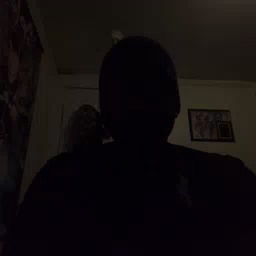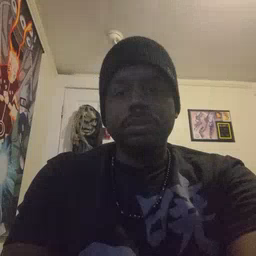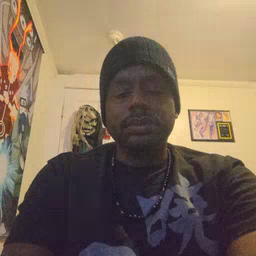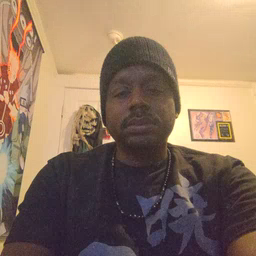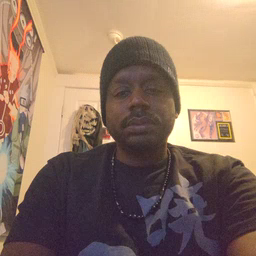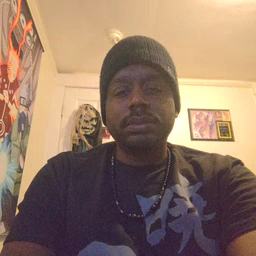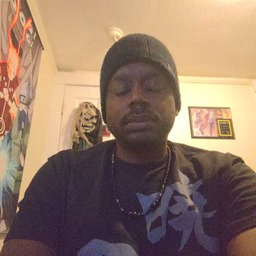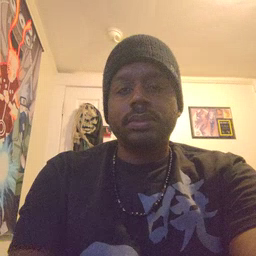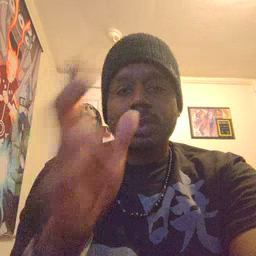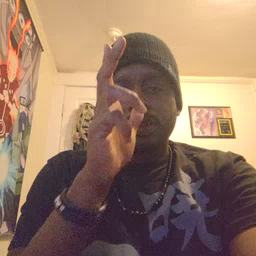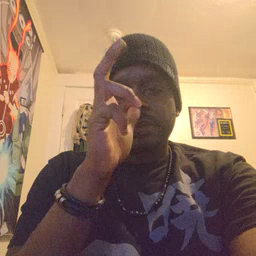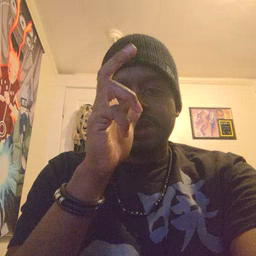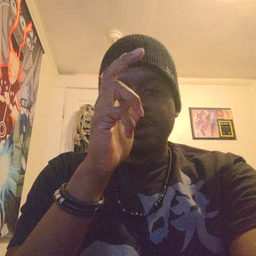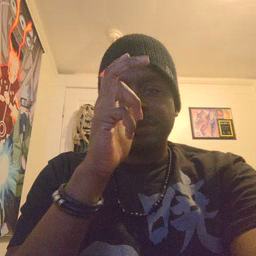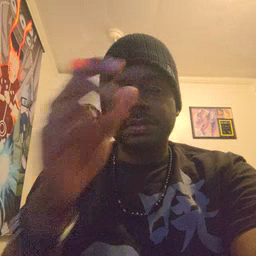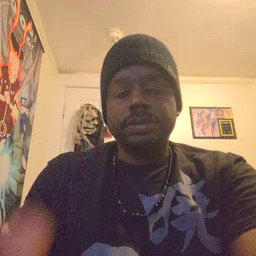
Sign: bug